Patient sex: M
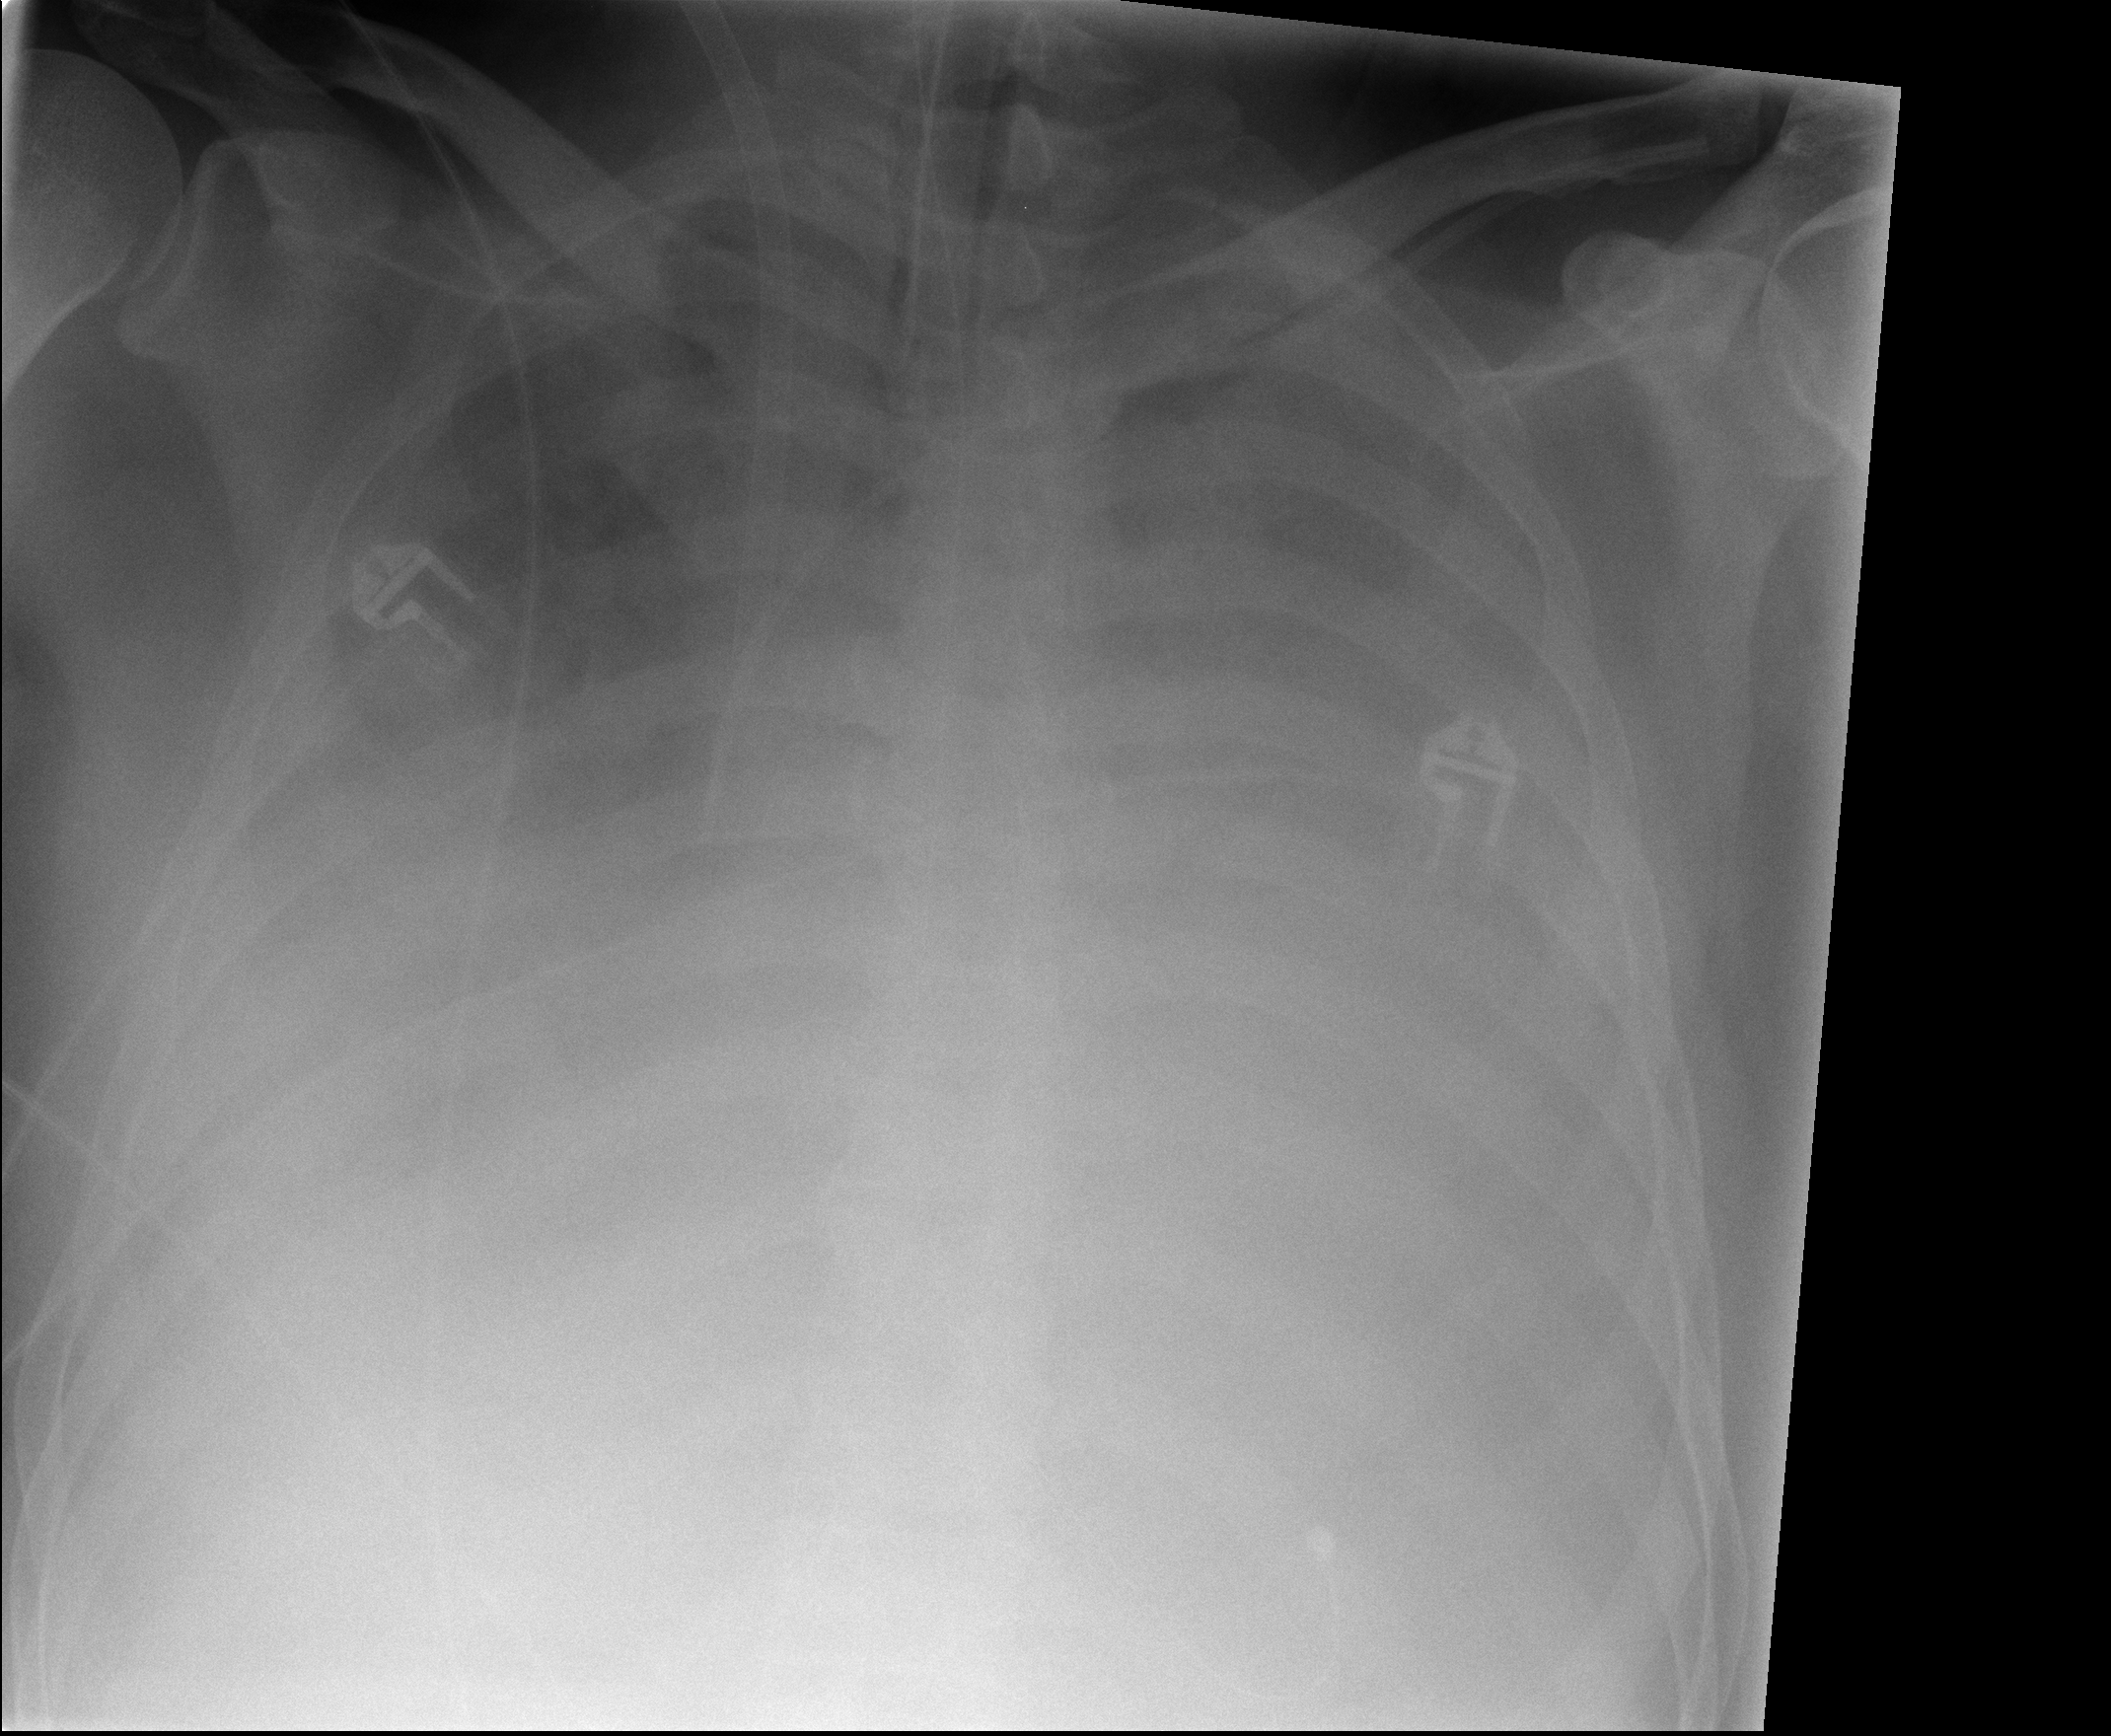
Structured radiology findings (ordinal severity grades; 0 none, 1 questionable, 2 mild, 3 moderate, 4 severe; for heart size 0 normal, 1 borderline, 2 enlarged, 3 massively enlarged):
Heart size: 0
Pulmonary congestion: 0
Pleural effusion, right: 1
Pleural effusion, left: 1
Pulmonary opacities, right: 4
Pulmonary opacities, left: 4
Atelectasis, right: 4
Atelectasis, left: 4